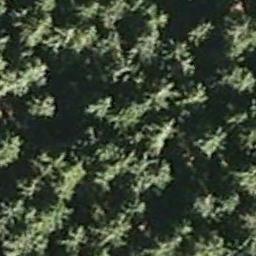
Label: forest